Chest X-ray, PA view. Patient: 54 years old, sex M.
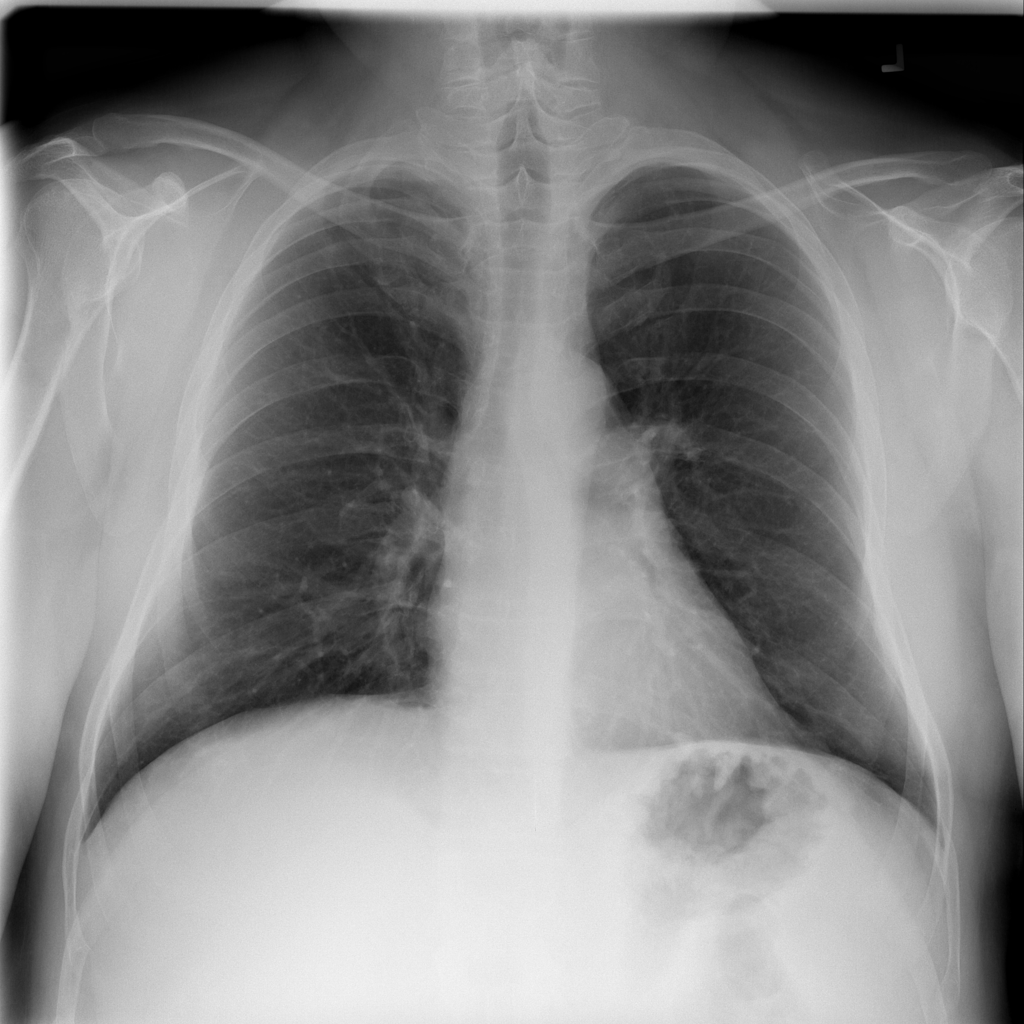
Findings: No Finding